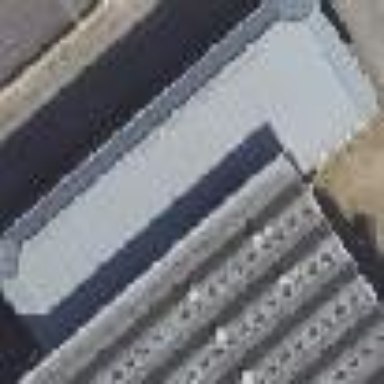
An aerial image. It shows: Commercial building with unique quadruple saltbox-shaped roof.